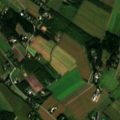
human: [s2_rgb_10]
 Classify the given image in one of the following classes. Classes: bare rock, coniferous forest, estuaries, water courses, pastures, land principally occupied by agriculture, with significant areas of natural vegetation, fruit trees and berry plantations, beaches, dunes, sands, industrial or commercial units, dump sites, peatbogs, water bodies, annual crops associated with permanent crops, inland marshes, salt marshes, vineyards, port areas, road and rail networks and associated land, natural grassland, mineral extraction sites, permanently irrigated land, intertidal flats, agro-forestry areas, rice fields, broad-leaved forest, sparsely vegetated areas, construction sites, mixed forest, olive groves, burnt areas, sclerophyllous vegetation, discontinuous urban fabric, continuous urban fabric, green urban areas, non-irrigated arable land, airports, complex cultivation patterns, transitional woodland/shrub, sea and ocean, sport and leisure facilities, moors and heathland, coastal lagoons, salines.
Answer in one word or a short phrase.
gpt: discontinuous urban fabric, non-irrigated arable land, land principally occupied by agriculture, with significant areas of natural vegetation